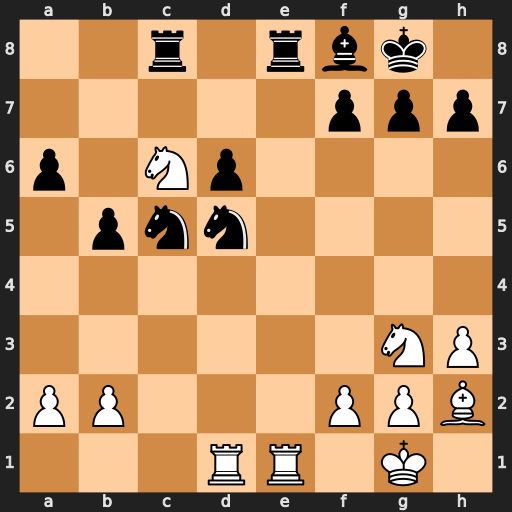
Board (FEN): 2r1rbk1/5ppp/p1Np4/1pnn4/8/6NP/PP3PPB/3RR1K1
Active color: w
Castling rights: -
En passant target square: -
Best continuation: Rxe8 Rxe8 Rxd5